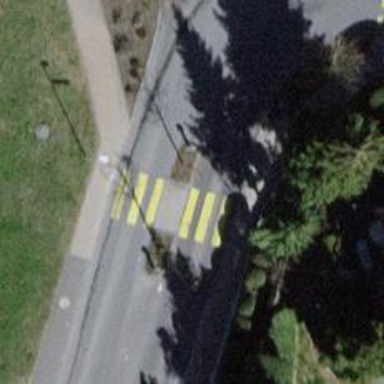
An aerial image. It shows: Uncontrolled zebra crossing on the road.